Interaction volume radius: 5 \u00c5
Interaction volume height: 30 \u00c5
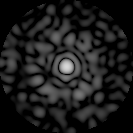
Disorder parameter: 0.8694